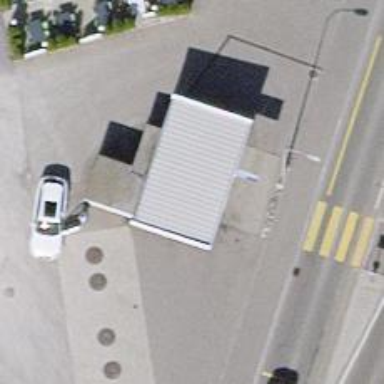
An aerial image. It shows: Fuel station.